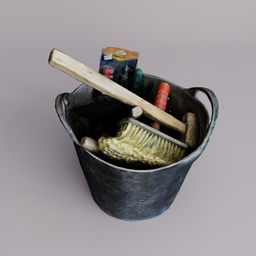
Label: tools